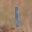
Label: 1